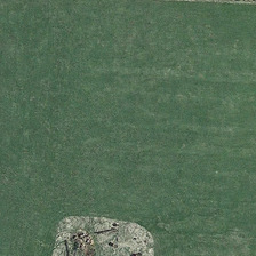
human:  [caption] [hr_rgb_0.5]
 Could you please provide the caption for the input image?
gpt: There is a NUA Earth in the green pasture.

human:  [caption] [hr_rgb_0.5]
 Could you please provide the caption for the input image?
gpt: There is a bare land in the green pasture.

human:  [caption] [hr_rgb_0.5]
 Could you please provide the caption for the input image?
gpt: There's a bare land in the green pasture.

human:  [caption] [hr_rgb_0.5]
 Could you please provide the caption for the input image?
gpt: The green pasture has bare soil.

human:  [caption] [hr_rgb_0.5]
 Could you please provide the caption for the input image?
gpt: There is a bare land in the green pasture.